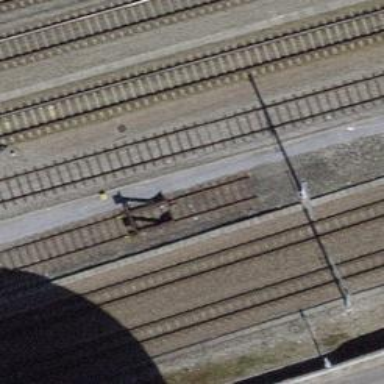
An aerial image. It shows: Railway buffer stop.